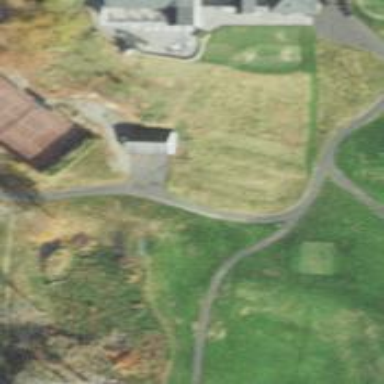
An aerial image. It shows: Path for both road and golf.